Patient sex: M
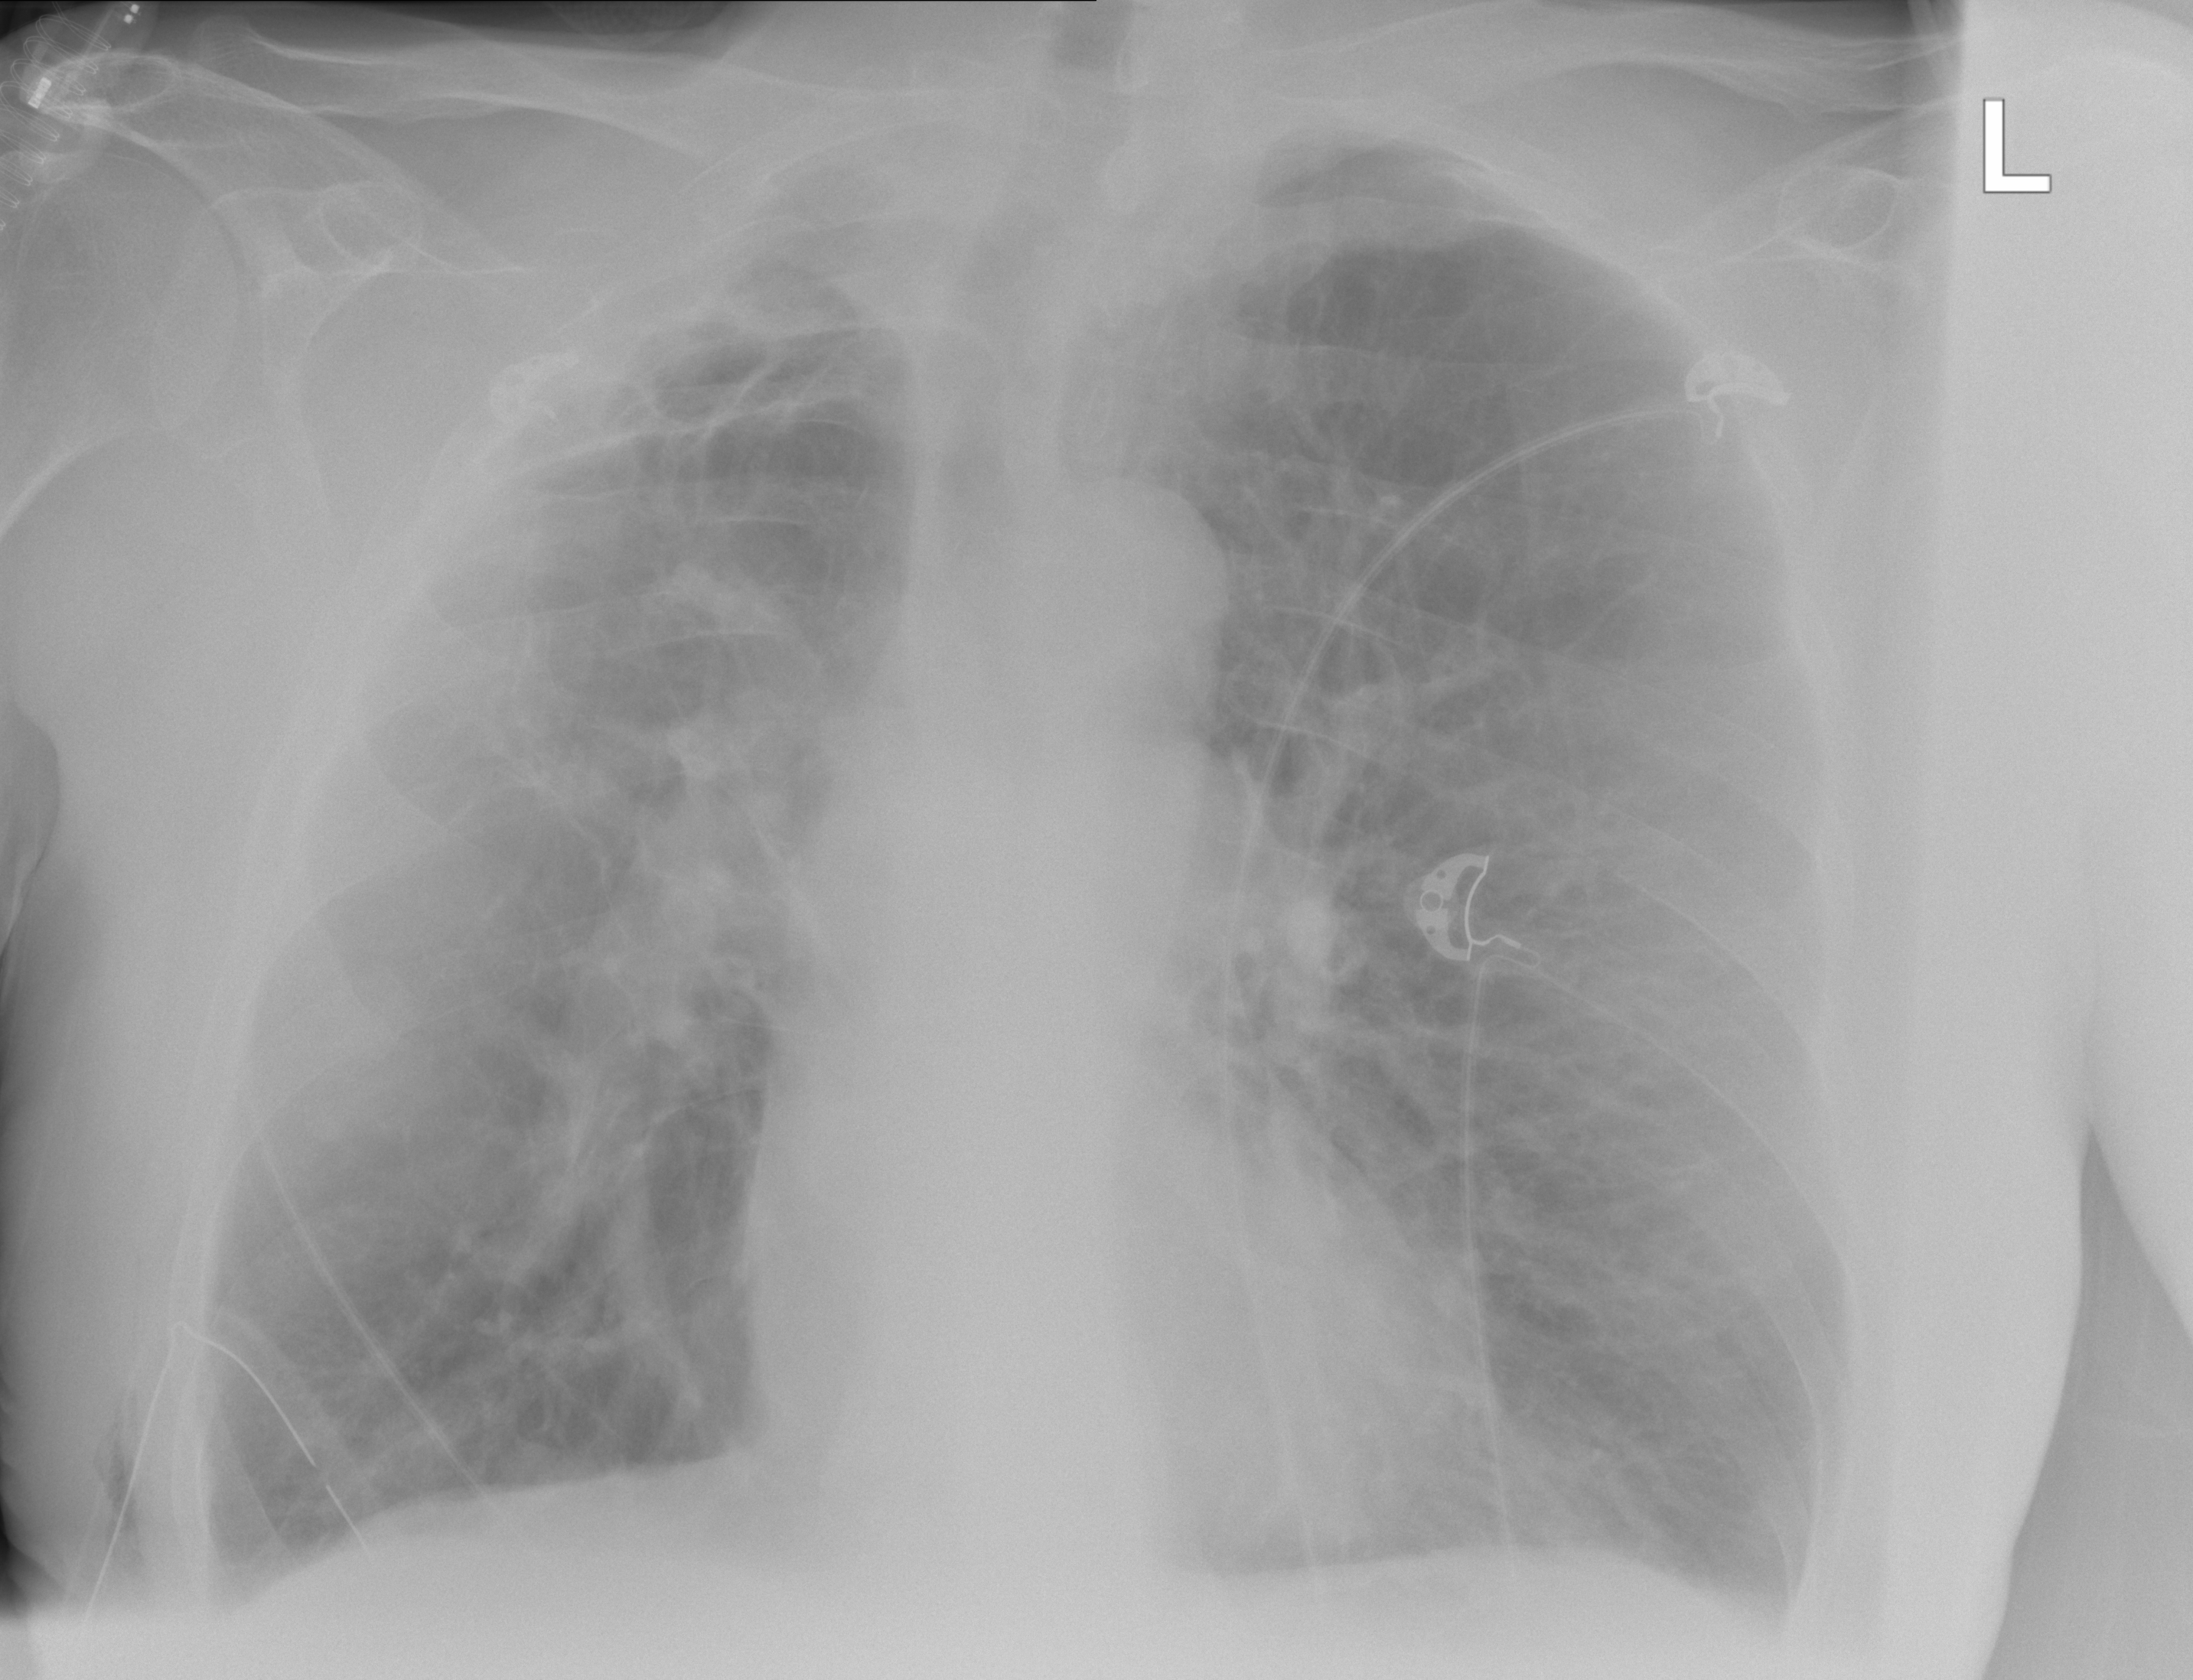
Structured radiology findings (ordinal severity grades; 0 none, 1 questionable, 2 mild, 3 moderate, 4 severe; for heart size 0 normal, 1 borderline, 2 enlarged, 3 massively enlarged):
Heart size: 0
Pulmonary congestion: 2
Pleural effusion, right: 2
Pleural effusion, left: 2
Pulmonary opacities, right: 0
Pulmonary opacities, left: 0
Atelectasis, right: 2
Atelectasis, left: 2